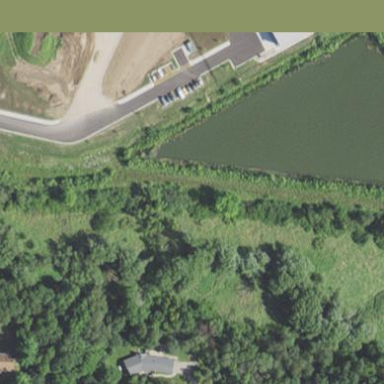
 creating natural and serene environment."